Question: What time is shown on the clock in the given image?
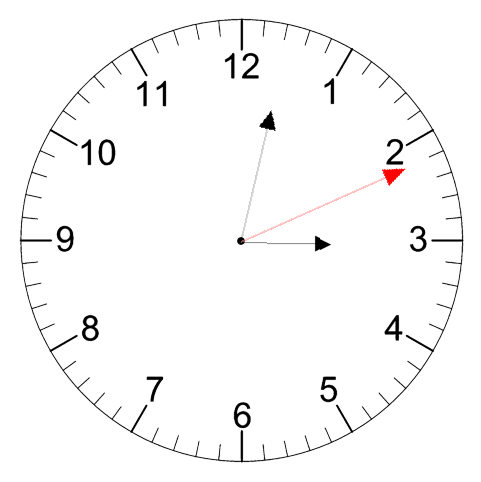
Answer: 03:02:11